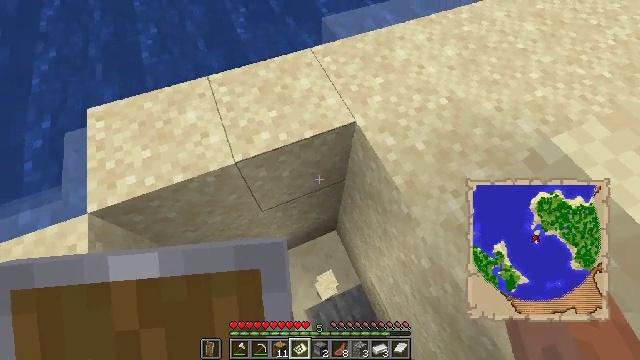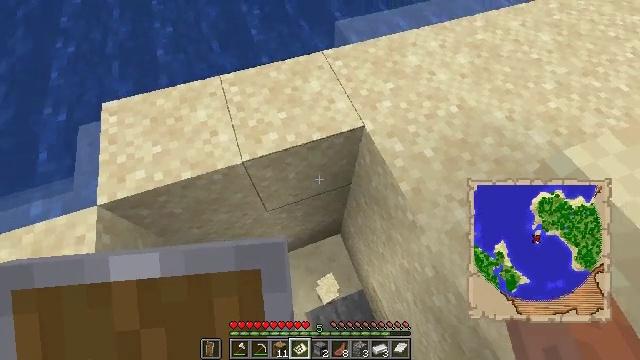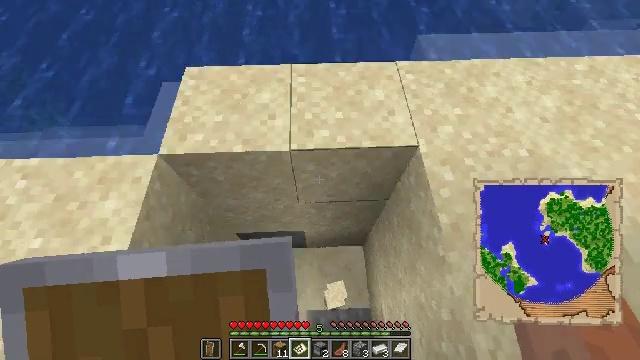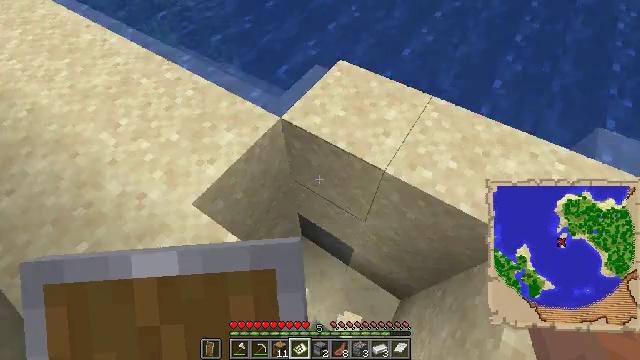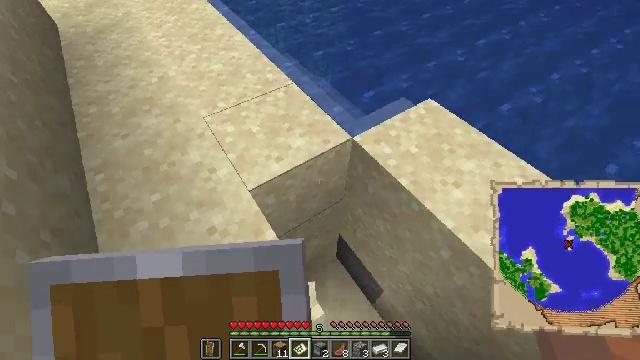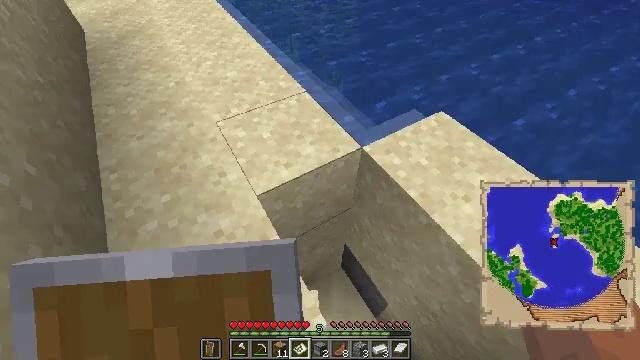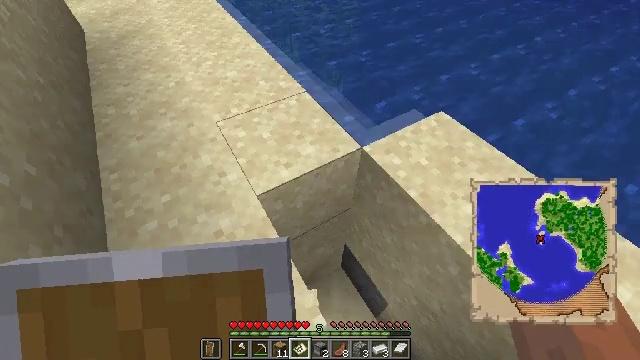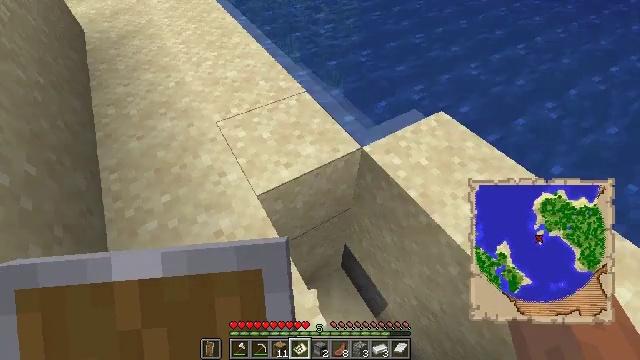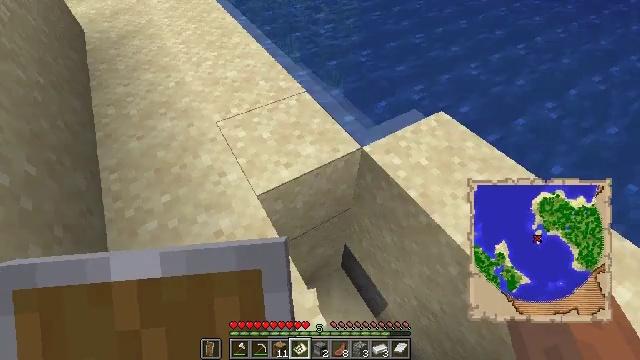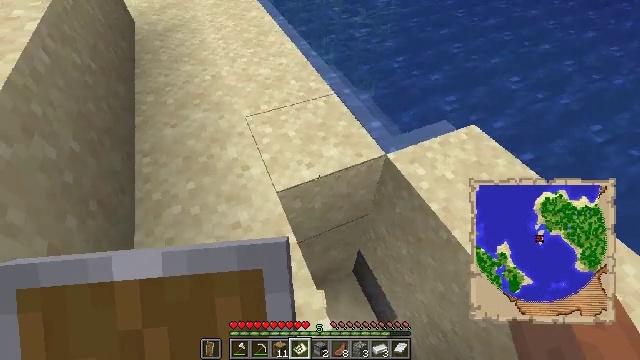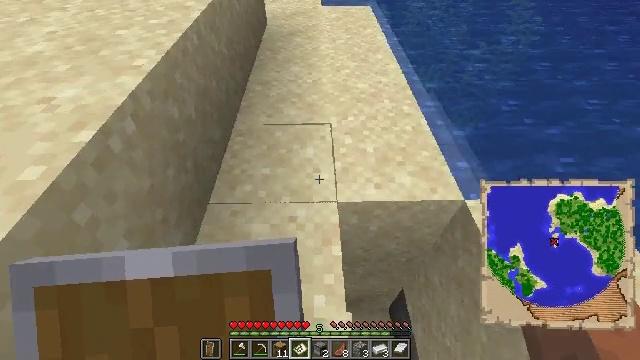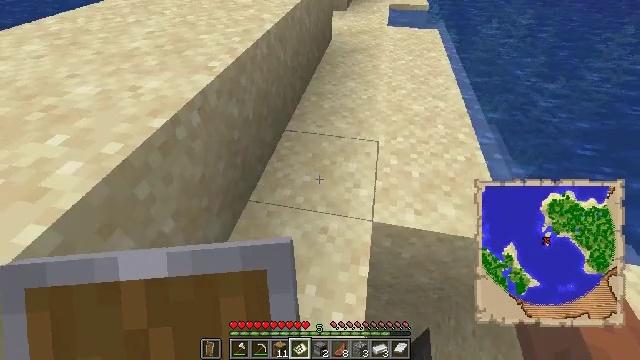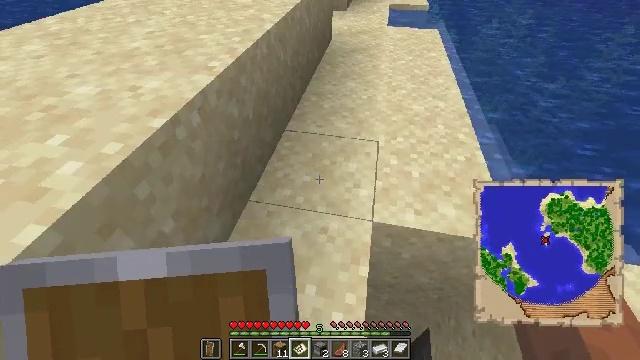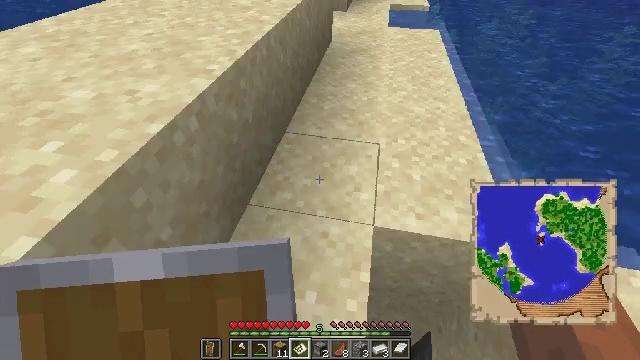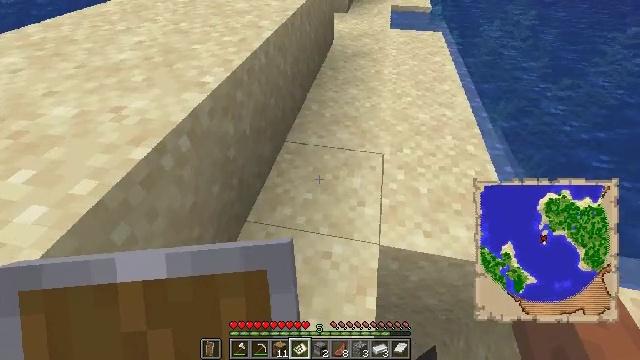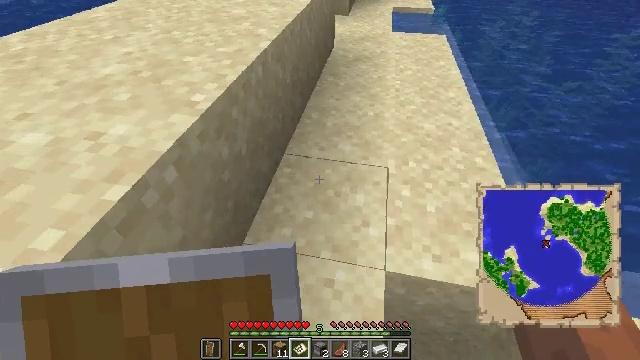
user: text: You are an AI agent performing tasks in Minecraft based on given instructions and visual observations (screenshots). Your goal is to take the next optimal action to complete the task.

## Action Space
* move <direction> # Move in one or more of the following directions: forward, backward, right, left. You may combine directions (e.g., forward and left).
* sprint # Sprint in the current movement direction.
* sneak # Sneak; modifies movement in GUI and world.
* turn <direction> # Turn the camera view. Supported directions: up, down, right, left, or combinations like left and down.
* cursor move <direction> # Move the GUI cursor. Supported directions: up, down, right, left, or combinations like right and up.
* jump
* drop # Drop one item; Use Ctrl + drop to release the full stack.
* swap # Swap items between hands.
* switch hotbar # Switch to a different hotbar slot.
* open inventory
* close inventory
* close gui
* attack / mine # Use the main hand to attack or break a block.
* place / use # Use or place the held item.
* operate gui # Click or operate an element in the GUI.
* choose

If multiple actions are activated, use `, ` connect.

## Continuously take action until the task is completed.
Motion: motion action
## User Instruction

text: Mine sand by the water.
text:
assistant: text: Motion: turn left
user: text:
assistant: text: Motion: turn left
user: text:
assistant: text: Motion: turn left and up
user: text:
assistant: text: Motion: turn left and up
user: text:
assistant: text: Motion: turn left and up
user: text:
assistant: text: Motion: no_op
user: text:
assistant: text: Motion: no_op
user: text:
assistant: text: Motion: no_op
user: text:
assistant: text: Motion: turn left
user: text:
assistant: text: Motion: turn left and up
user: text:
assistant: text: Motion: turn left and up
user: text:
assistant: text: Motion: no_op
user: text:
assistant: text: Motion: move forward
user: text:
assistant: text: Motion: move forward
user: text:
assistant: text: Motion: move forward
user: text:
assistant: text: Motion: move forward
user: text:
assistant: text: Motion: move forward
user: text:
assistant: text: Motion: move forward
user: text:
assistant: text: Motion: move forward
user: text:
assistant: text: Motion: move forward
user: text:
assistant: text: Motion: move forward
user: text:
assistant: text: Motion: no_op
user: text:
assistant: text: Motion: move forward
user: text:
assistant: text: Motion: move forward
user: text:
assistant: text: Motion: move forward
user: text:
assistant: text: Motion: move forward, jump
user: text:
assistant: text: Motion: move forward, jump
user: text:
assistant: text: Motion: move forward, jump
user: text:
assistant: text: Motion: move forward
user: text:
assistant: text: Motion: move left